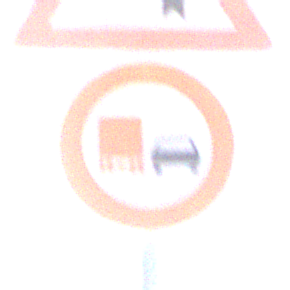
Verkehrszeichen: UeberholverbotKraftfahrzeuge
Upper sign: DoppelkurveZunaechstLinks
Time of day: MorningAfternoon
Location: Outdoor (RoadRail)
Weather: PartlyCloudy
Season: NotSpecified
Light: Natural